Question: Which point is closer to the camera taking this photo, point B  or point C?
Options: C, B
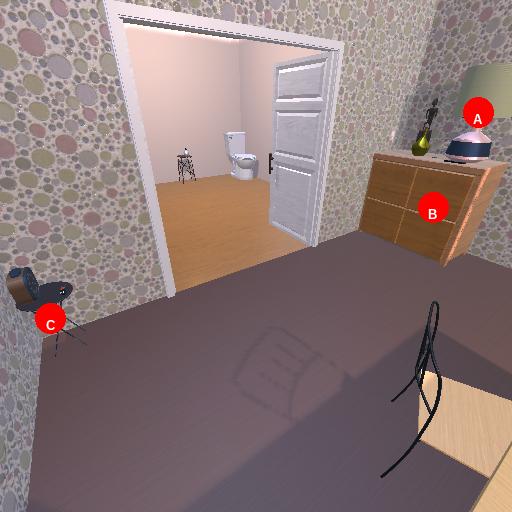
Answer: C